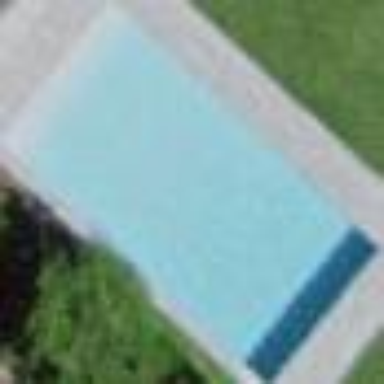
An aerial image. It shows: Swimming pool located in leisure land.